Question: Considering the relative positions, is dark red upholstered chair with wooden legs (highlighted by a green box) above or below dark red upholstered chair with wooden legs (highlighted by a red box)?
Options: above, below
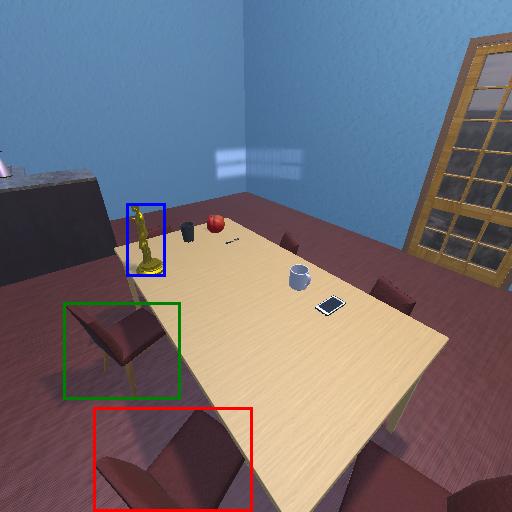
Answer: above